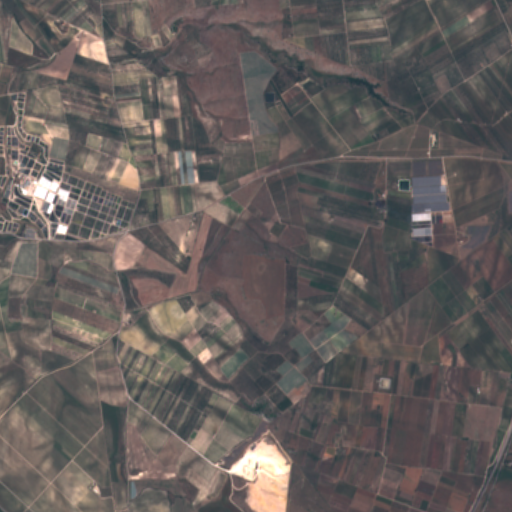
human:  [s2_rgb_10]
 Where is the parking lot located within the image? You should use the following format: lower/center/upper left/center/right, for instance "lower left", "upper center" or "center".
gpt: The parking lot is located in the center left of the image.
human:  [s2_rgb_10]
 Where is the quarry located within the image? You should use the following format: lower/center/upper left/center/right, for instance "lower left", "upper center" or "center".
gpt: The quarry is located in the lower center of the image.
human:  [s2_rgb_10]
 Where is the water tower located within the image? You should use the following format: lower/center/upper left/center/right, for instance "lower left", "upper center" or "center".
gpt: The water tower is located in the lower right of the image.
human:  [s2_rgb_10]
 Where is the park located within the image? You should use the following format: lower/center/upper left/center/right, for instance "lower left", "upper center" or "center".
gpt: There is no park in the image.